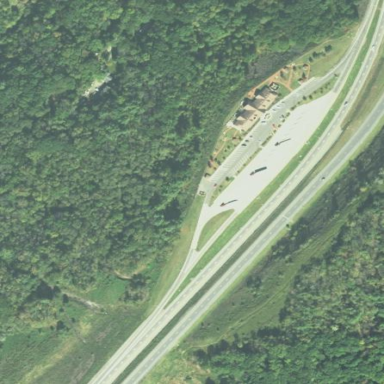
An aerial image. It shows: Rest area on the road.